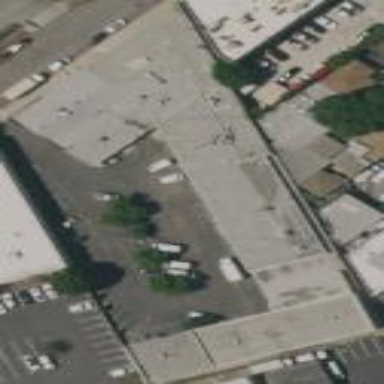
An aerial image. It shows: Industrial building.